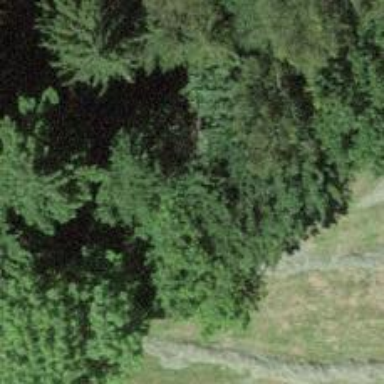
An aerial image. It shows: Unpaved path with excellent trail visibility.